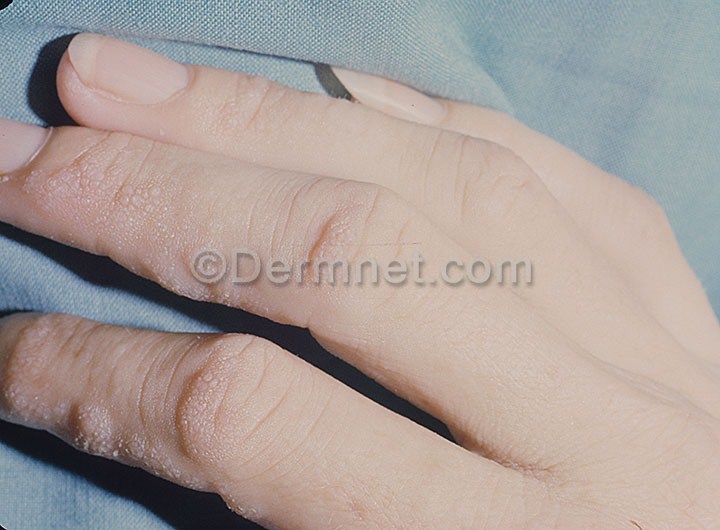
Disease: Systemic Disease